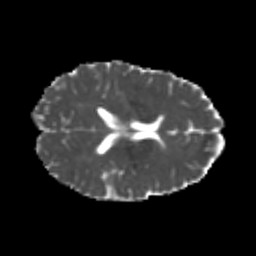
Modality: MD
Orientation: axial
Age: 26
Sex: female
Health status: healthy
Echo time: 0.074 s